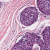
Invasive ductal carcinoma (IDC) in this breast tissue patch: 0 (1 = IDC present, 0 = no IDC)